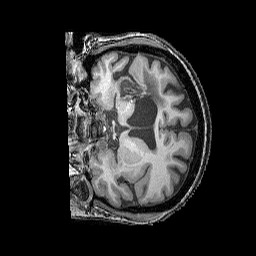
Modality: T1w
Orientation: coronal
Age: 31
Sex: female
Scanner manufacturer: siemens
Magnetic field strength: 3 T
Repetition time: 2.25 s
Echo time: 0.00415 s